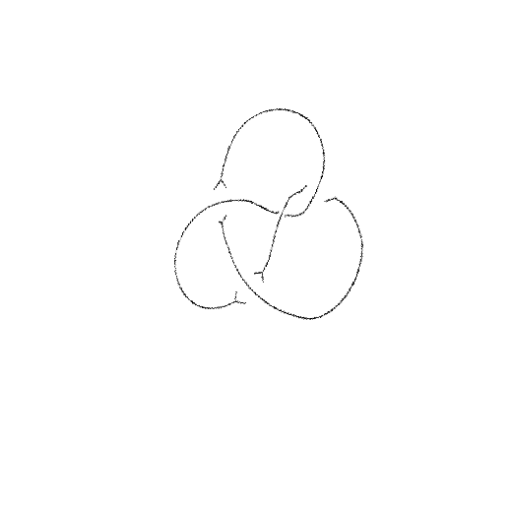
Crossing number: 4